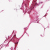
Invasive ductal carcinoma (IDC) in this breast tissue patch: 0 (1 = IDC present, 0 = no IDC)